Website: apple
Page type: address-validator
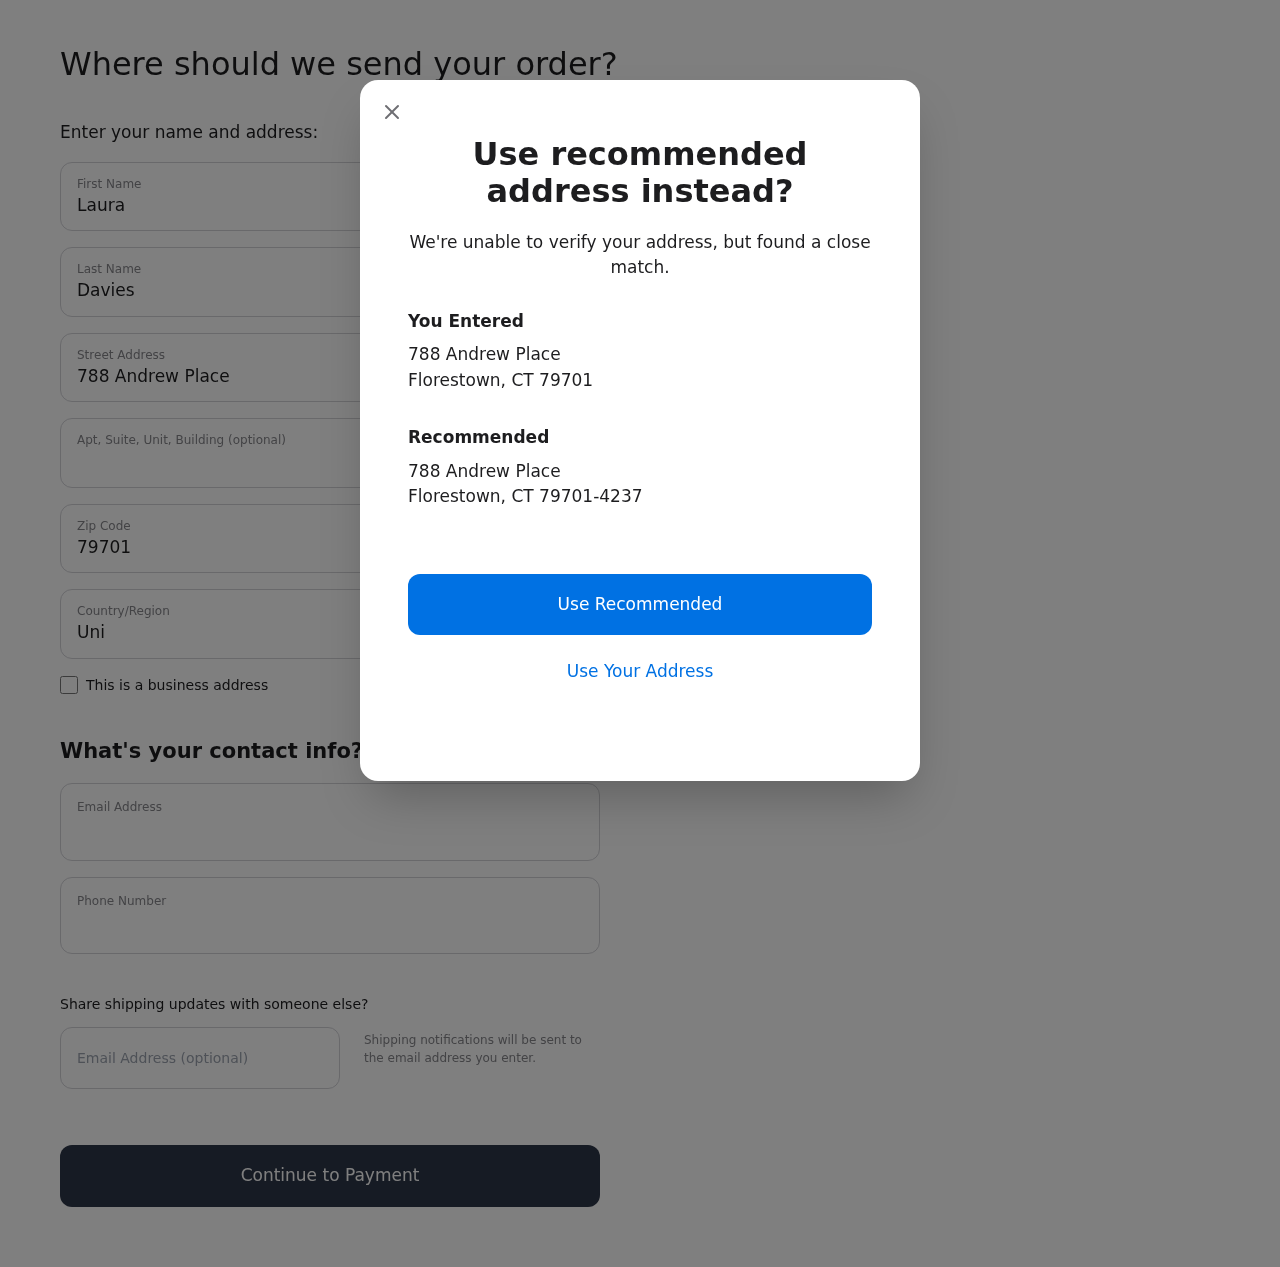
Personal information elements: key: PII_CITY
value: Florestown
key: PII_COUNTRY
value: United States
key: PII_EMAIL
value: laura.davies@gmail.com
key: PII_FIRSTNAME
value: Laura
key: PII_GIFT_EMAIL
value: tammyhayes@yahoo.com
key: PII_LASTNAME
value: Davies
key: PII_PHONE
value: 4492057645
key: PII_POSTCODE
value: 79701
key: PII_POSTCODE_FULL
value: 79701-4237
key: PII_STATE_ABBR
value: CT
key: PII_STREET
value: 788 Andrew Place
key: PII_CITY2
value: Florestown
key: PII_STATE_ABBR2
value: CT